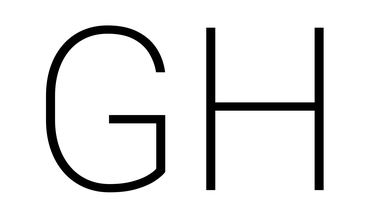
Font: Roboto_ExtraLight